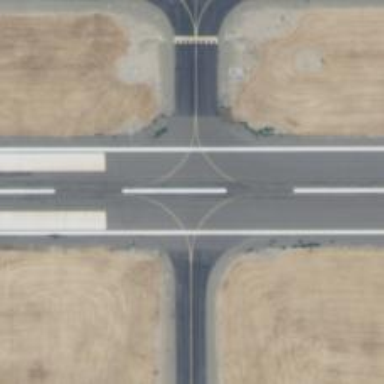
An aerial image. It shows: View of runway in airport.